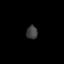
Tissue: lung
Cell type: T cells
Senescence score: 0.2017
Nuclear area (px): 145
Mean DAPI intensity: 64.372